RGB frame:
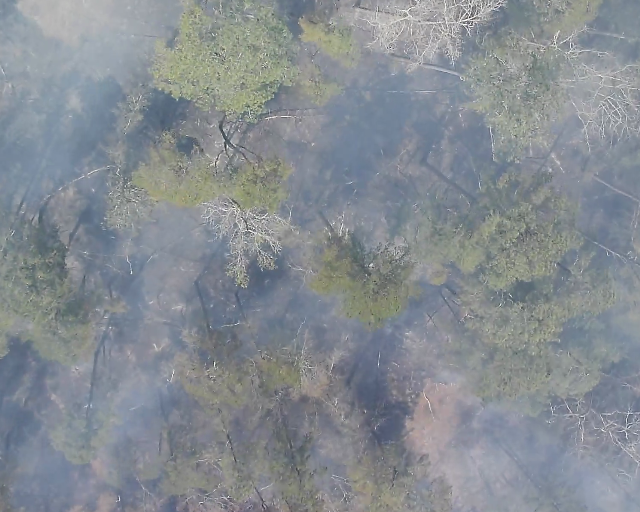
Thermal frame:
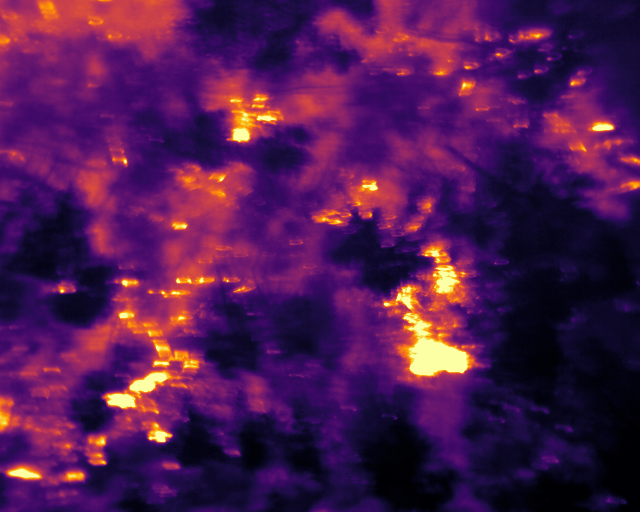
Captured: 2026-02-26 03:43:02
Pixels at or above 80 °C: 2908 (fraction of frame: 0.008875)